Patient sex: M
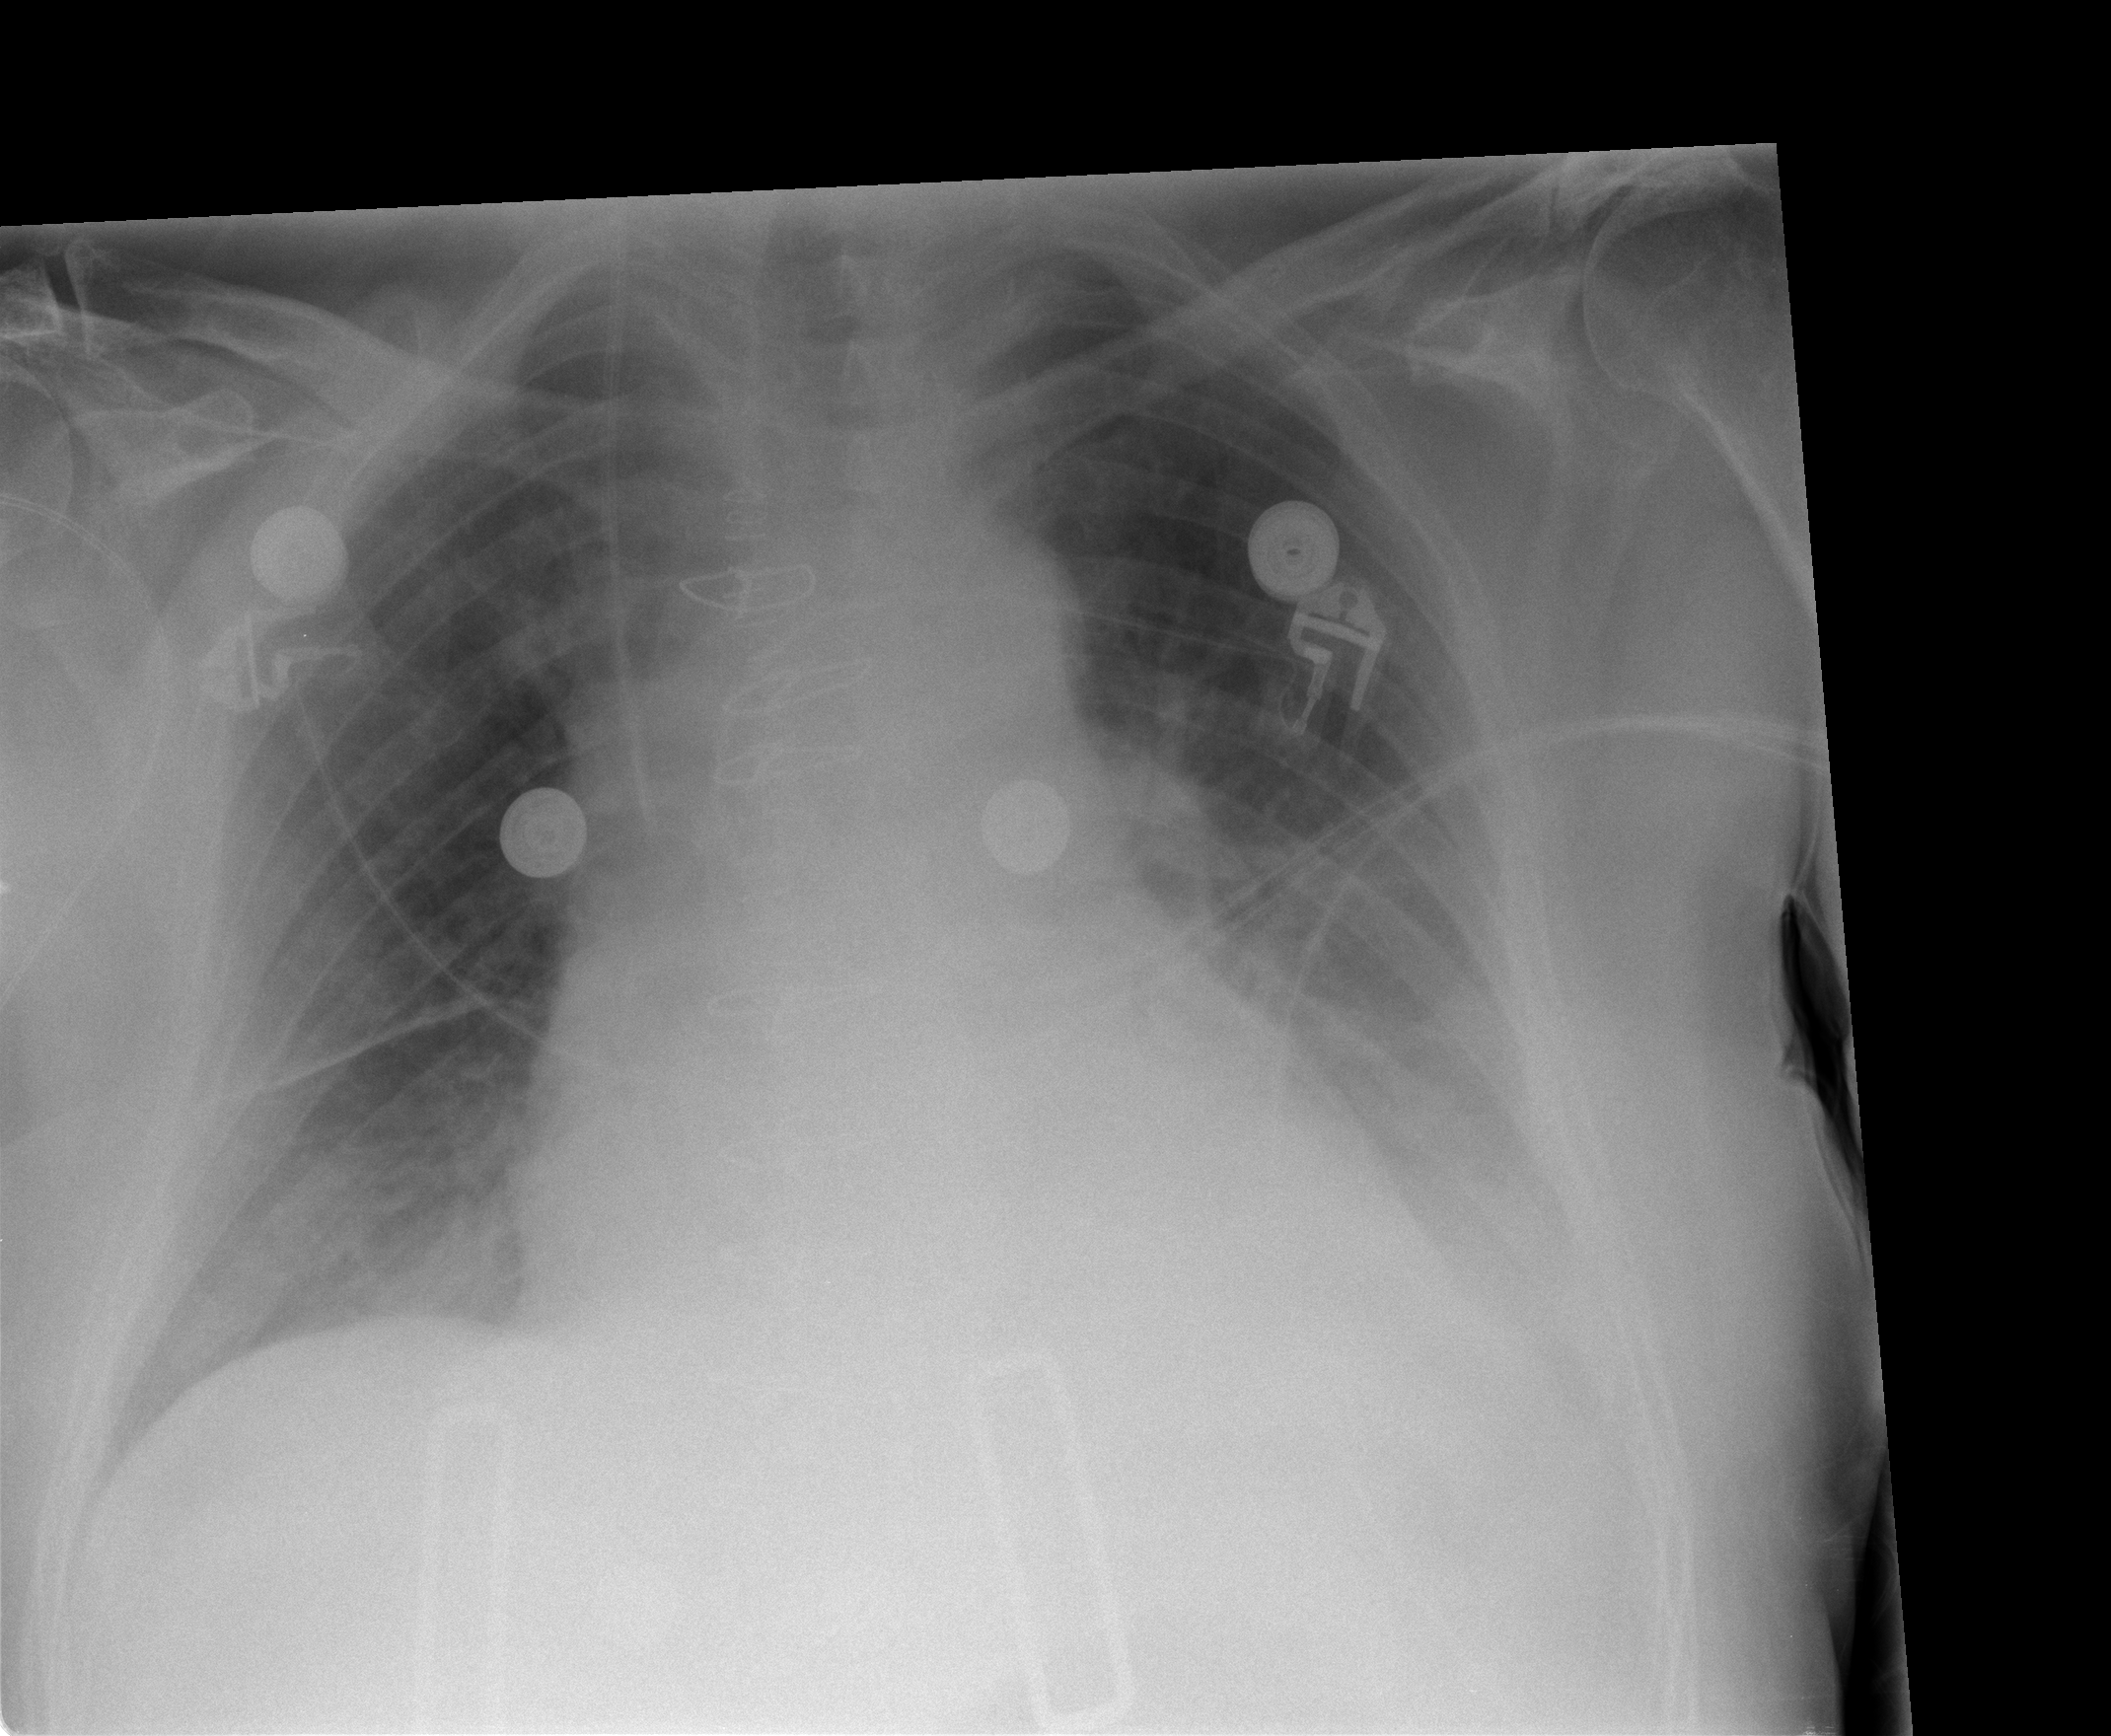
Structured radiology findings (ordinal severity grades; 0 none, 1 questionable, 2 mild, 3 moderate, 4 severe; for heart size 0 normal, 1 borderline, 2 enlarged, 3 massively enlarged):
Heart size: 2
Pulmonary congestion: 2
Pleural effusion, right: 2
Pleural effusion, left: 2
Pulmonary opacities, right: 0
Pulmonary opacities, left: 1
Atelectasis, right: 2
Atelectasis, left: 3